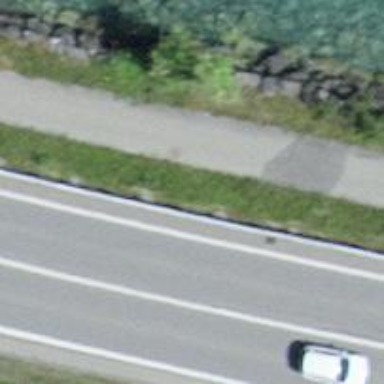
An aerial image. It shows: Asphalt cycleway.